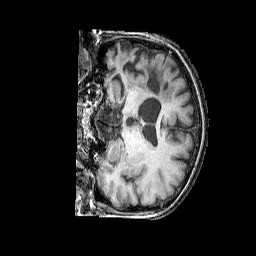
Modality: T1w
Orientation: coronal
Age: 74
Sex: female
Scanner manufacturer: siemens
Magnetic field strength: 3 T
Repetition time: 2.25 s
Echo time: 0.00411 s